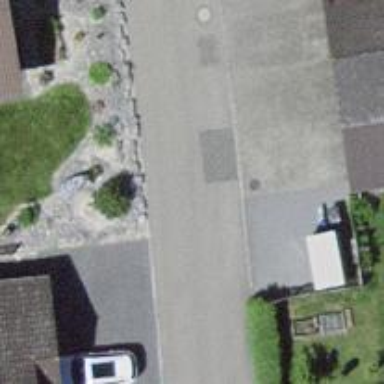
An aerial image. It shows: Residential road with asphalt surface.